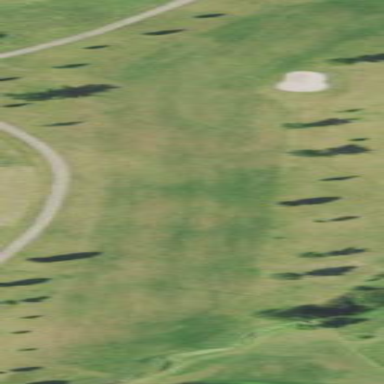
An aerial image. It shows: Golf fairway in the image.